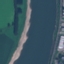
Land use / land cover: River